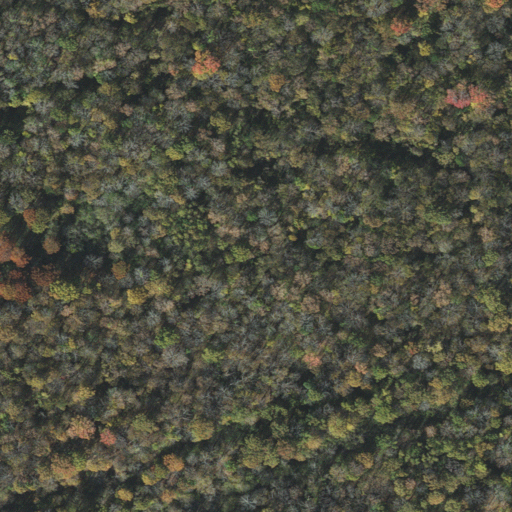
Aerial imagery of cape in Arkansas named Stumpy Point containing only woody wetlands